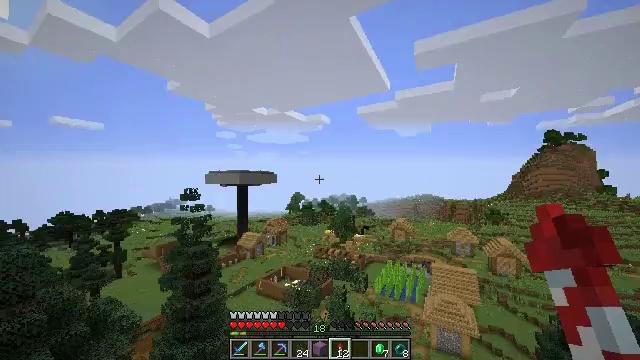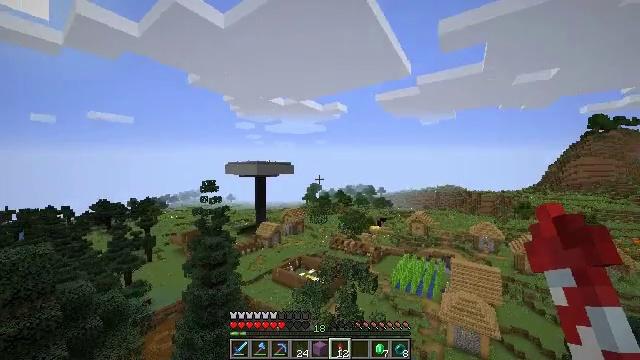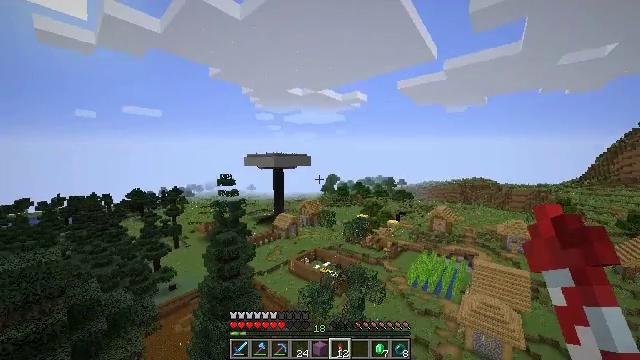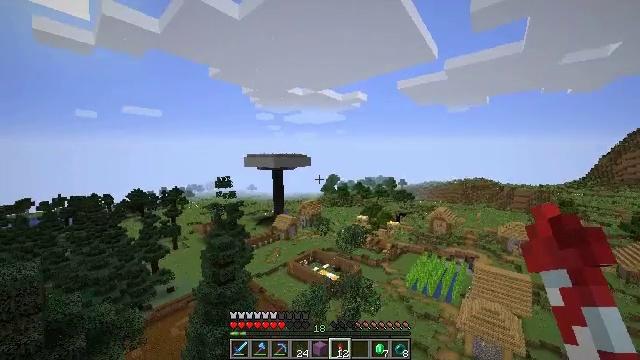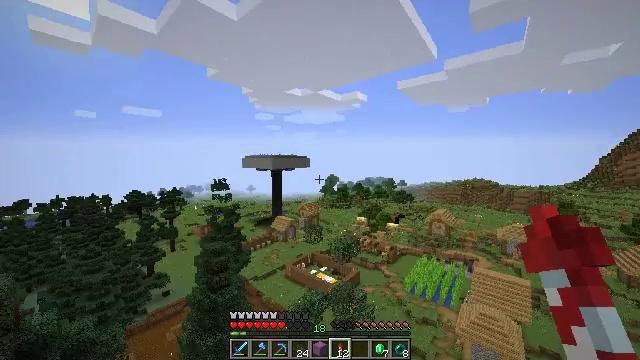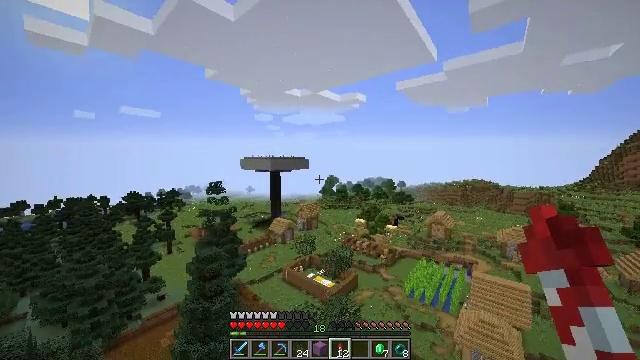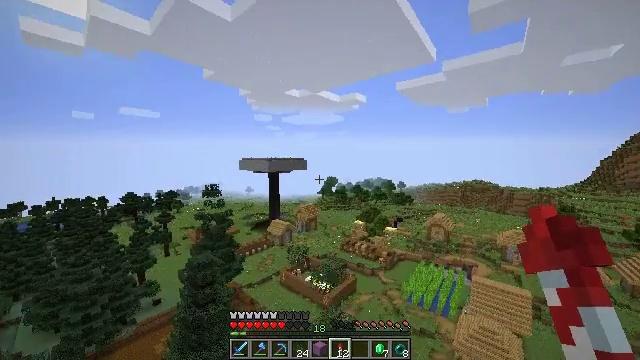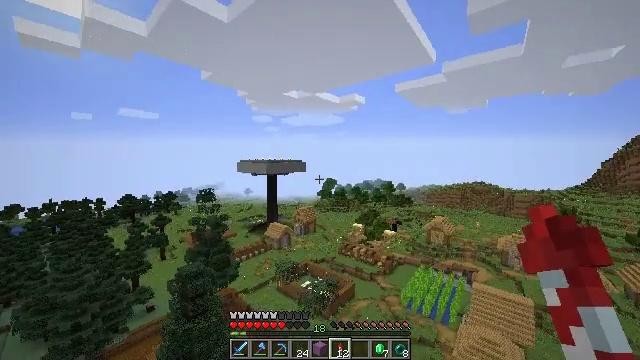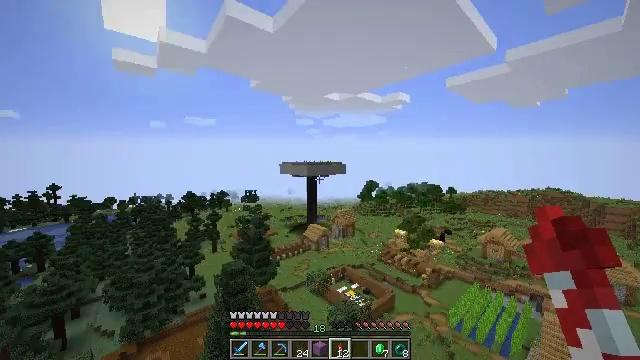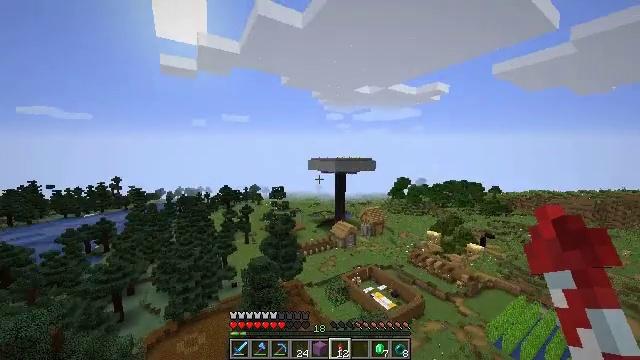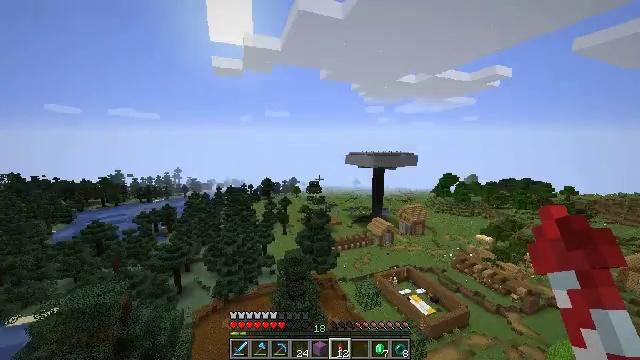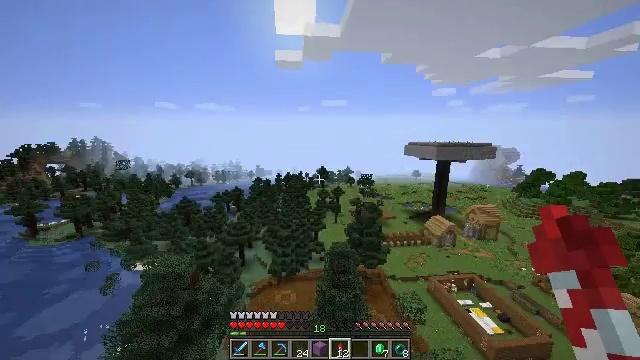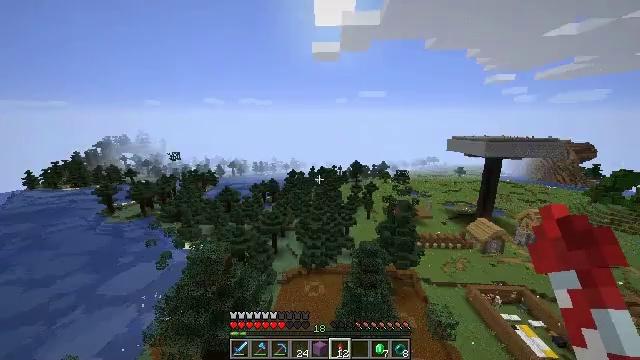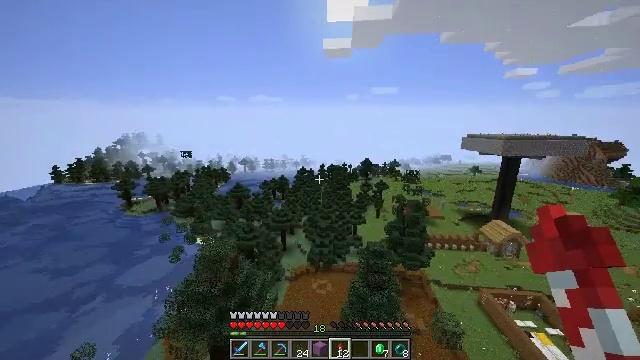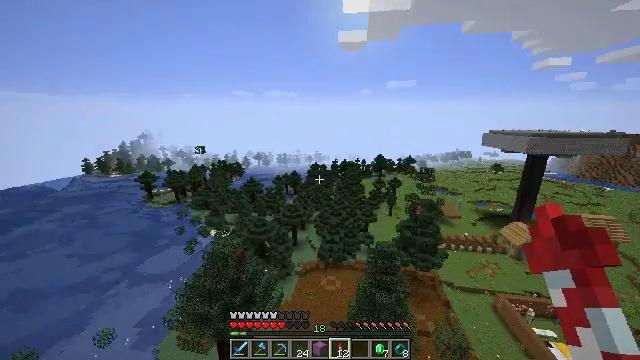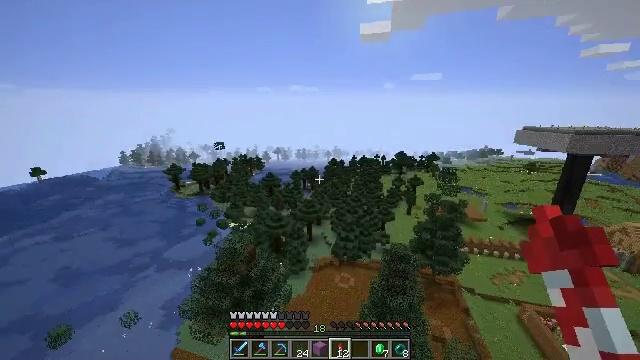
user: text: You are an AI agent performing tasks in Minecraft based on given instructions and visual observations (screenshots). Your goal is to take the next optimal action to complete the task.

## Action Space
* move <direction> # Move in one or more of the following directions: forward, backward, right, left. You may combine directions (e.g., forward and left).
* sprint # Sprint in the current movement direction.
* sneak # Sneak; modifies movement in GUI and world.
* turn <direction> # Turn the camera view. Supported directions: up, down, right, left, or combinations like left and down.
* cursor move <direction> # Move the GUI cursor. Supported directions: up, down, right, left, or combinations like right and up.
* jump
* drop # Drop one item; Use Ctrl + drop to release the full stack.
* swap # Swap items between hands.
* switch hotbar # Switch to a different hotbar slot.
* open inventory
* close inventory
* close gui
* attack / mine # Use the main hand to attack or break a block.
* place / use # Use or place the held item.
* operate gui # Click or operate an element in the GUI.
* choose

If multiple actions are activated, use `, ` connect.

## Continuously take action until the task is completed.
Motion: motion action
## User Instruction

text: Break the spruce leaves to clear the area.
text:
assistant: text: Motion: move forward, sprint, turn left and down, jump
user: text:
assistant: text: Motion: move forward, sprint, turn left and down, jump
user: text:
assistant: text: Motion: move forward, sprint, jump
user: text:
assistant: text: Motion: move forward, sprint, jump
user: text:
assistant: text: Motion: move forward, sprint, jump
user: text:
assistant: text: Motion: move forward, sprint, jump
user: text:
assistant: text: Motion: move forward, sprint, jump
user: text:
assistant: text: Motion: move forward, sprint, turn left, jump
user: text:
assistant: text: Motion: move forward, sprint, turn left and down, jump
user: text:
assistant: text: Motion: move forward, sprint, turn left and down, jump
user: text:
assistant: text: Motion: move forward, sprint, turn left and down, jump
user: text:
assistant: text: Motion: move forward, sprint, turn left and down, jump
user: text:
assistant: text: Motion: move forward, sprint, turn left, jump
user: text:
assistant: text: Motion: move forward, sprint, turn left and down, jump
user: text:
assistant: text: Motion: move forward, sprint, turn left and down, jump
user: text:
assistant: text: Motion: move forward, sprint, turn left and down, jump
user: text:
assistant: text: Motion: move forward, sprint, turn left and down, jump
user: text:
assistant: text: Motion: move forward, sprint, turn left and down, jump
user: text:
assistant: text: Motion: move forward, sprint, jump
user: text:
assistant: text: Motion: move forward, sprint, jump
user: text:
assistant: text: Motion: move forward, sprint, jump
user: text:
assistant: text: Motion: move forward, sprint, jump
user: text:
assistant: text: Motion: move forward, sprint, turn left, jump
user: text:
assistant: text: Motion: move forward, sprint, turn left, jump
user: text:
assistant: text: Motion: move forward, sprint, turn left, jump
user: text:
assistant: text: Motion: move forward, sprint, turn left, jump
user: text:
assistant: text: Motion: move forward, sprint, turn left, jump
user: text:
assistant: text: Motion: move forward, sprint, turn left, jump
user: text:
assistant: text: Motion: move forward, sprint, jump
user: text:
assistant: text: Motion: move forward, sprint, jump